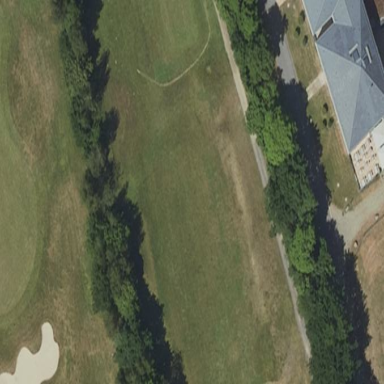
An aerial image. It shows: Golf fairway in the image.